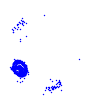
Particle: electron